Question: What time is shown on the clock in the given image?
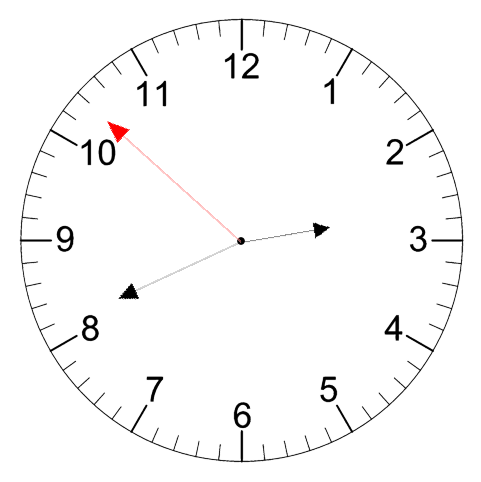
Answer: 02:40:52